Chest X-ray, PA view. Patient: 49 years old, sex M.
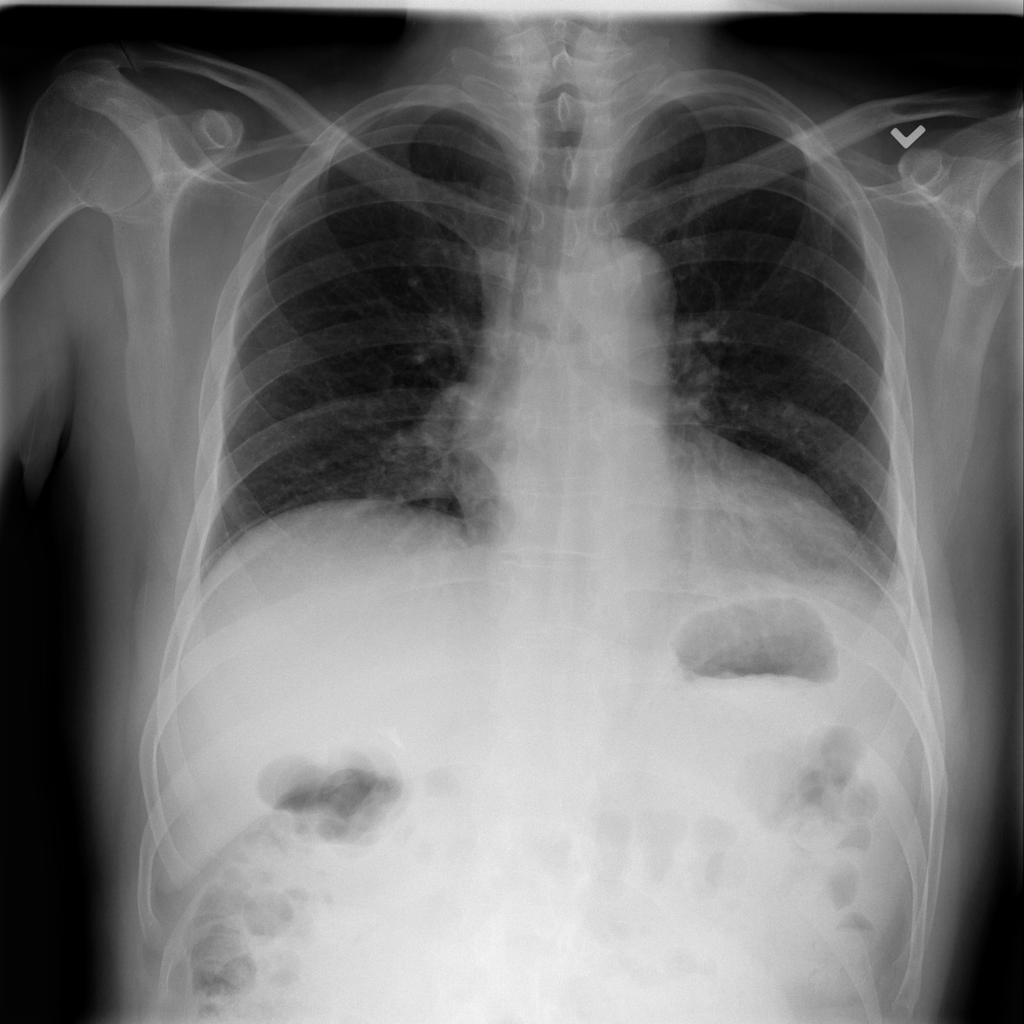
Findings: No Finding